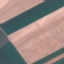
Label: AnnualCrop